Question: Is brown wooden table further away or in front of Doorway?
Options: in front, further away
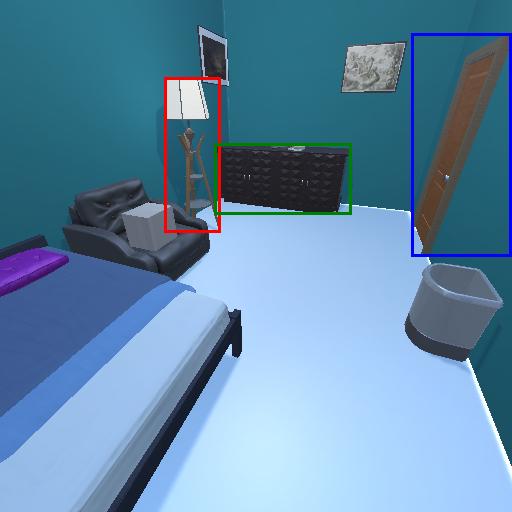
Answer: in front